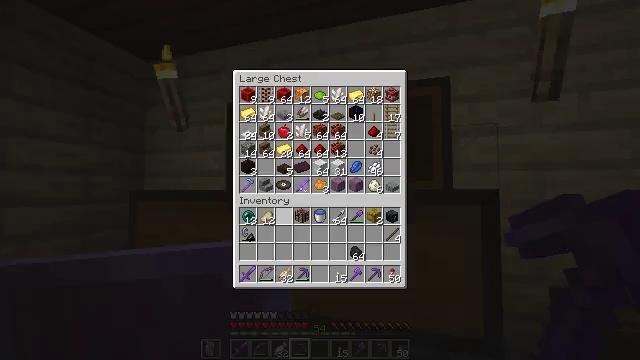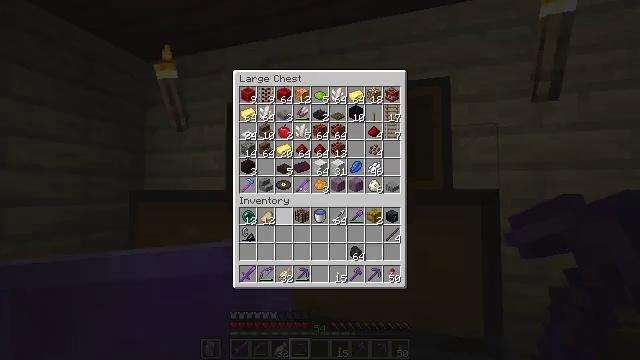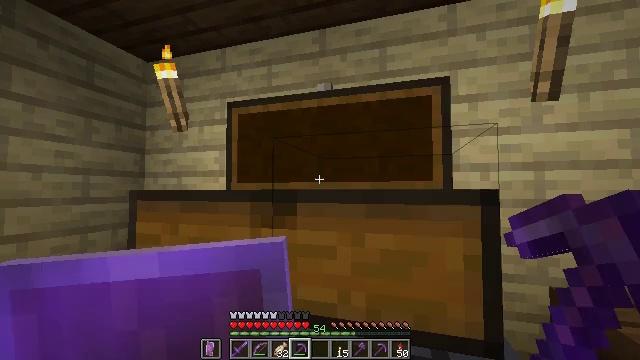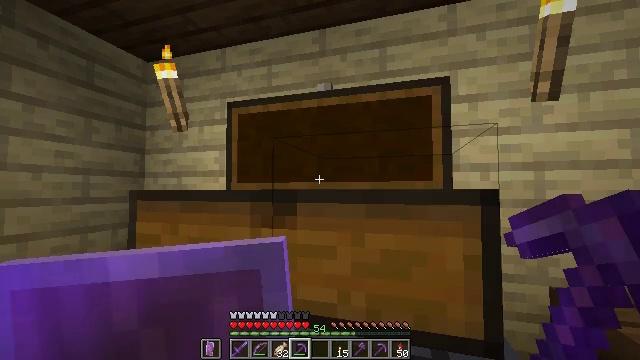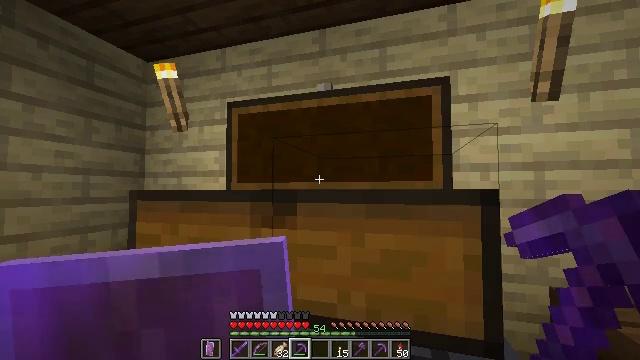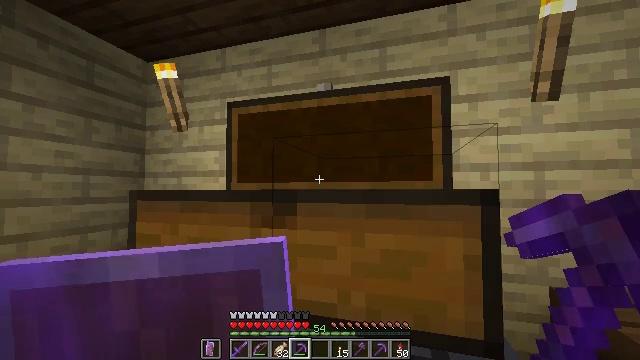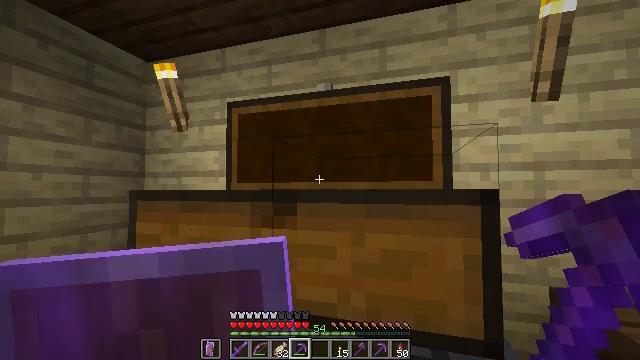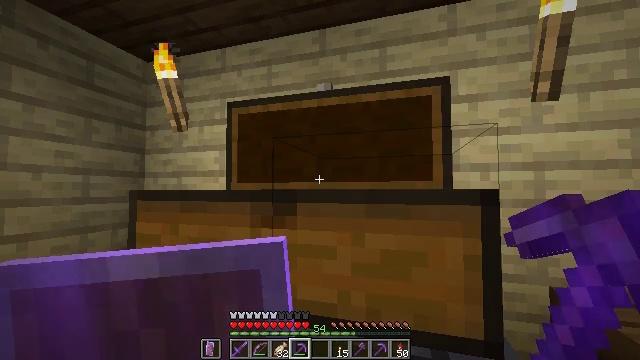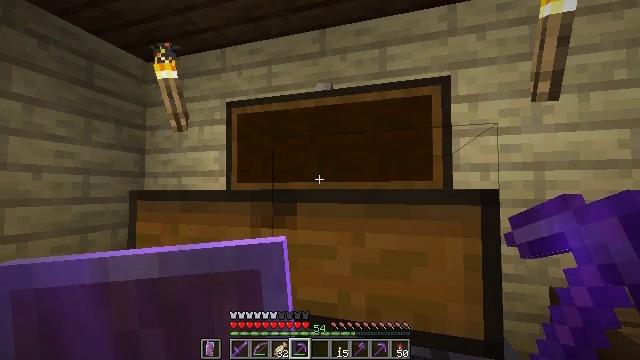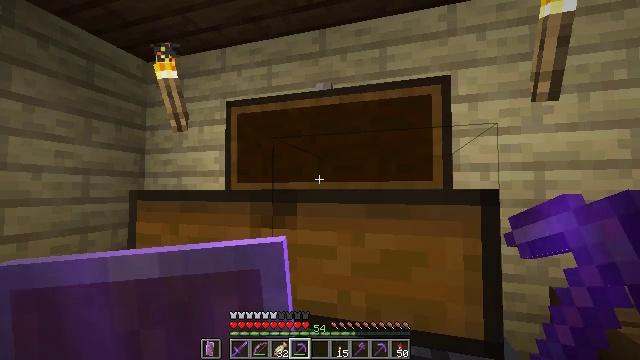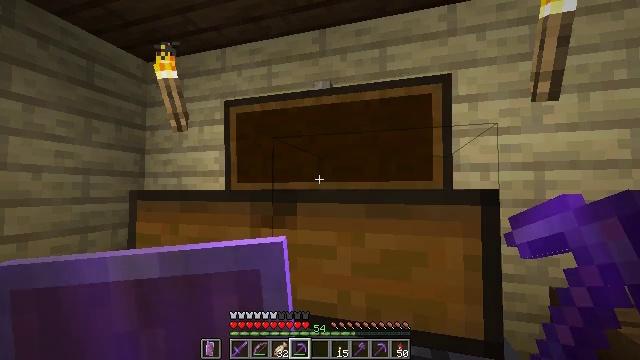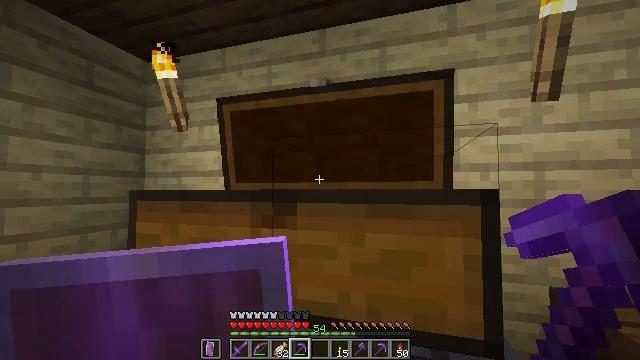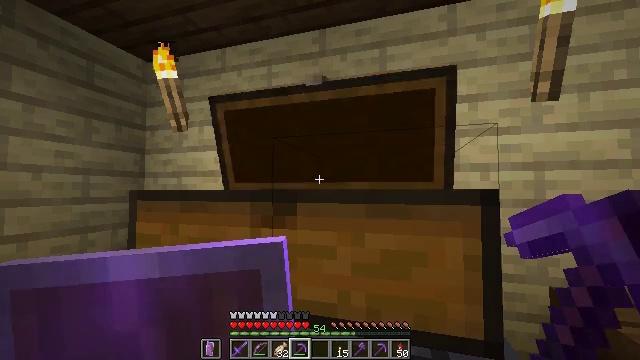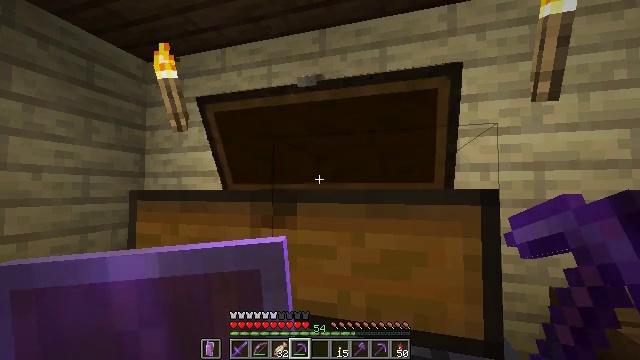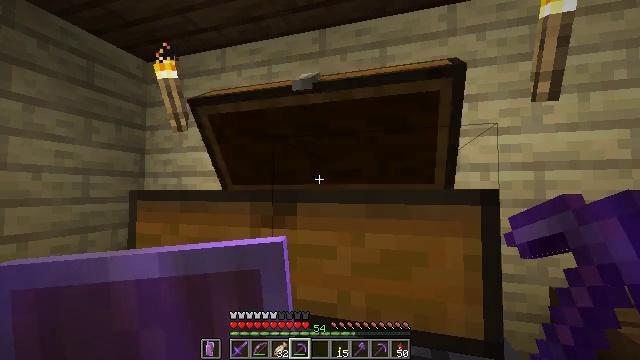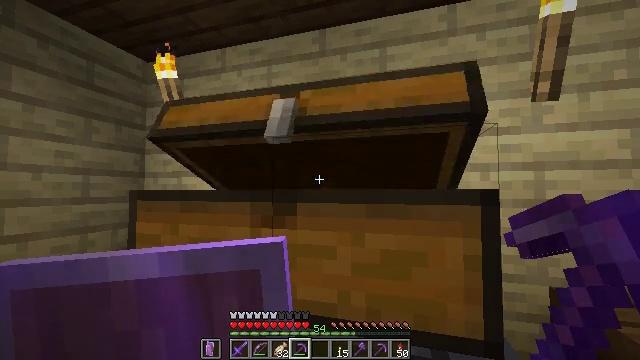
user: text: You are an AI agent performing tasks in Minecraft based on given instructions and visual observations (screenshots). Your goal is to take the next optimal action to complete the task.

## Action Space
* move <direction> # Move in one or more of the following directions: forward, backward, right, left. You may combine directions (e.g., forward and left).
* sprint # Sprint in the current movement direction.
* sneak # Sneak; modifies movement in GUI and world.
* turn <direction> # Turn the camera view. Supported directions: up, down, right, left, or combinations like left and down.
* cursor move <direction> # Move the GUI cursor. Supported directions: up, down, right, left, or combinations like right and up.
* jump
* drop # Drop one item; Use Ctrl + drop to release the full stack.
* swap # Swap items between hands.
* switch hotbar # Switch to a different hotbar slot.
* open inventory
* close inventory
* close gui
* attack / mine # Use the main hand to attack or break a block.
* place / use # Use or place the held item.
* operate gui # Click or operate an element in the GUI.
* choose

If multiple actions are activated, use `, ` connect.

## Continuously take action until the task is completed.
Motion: motion action
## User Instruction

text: craft item air
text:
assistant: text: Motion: sneak
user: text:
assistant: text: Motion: sneak
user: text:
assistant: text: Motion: no_op
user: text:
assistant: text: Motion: no_op
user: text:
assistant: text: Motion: no_op
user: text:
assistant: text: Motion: no_op
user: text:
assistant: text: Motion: no_op
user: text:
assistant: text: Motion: no_op
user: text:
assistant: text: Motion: no_op
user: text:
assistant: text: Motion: no_op
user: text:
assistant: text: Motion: no_op
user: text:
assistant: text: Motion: no_op
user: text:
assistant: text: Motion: no_op
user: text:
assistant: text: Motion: no_op
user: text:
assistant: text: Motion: no_op
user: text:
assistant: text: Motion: no_op
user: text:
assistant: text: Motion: no_op
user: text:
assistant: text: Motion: no_op
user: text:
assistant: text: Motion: no_op
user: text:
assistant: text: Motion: no_op
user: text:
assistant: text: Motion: no_op
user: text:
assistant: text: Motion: no_op
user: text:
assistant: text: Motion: no_op
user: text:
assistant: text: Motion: no_op
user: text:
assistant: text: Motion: no_op
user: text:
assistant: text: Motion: no_op
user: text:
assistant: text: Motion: no_op
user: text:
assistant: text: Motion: no_op
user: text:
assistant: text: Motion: no_op
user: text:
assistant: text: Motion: no_op